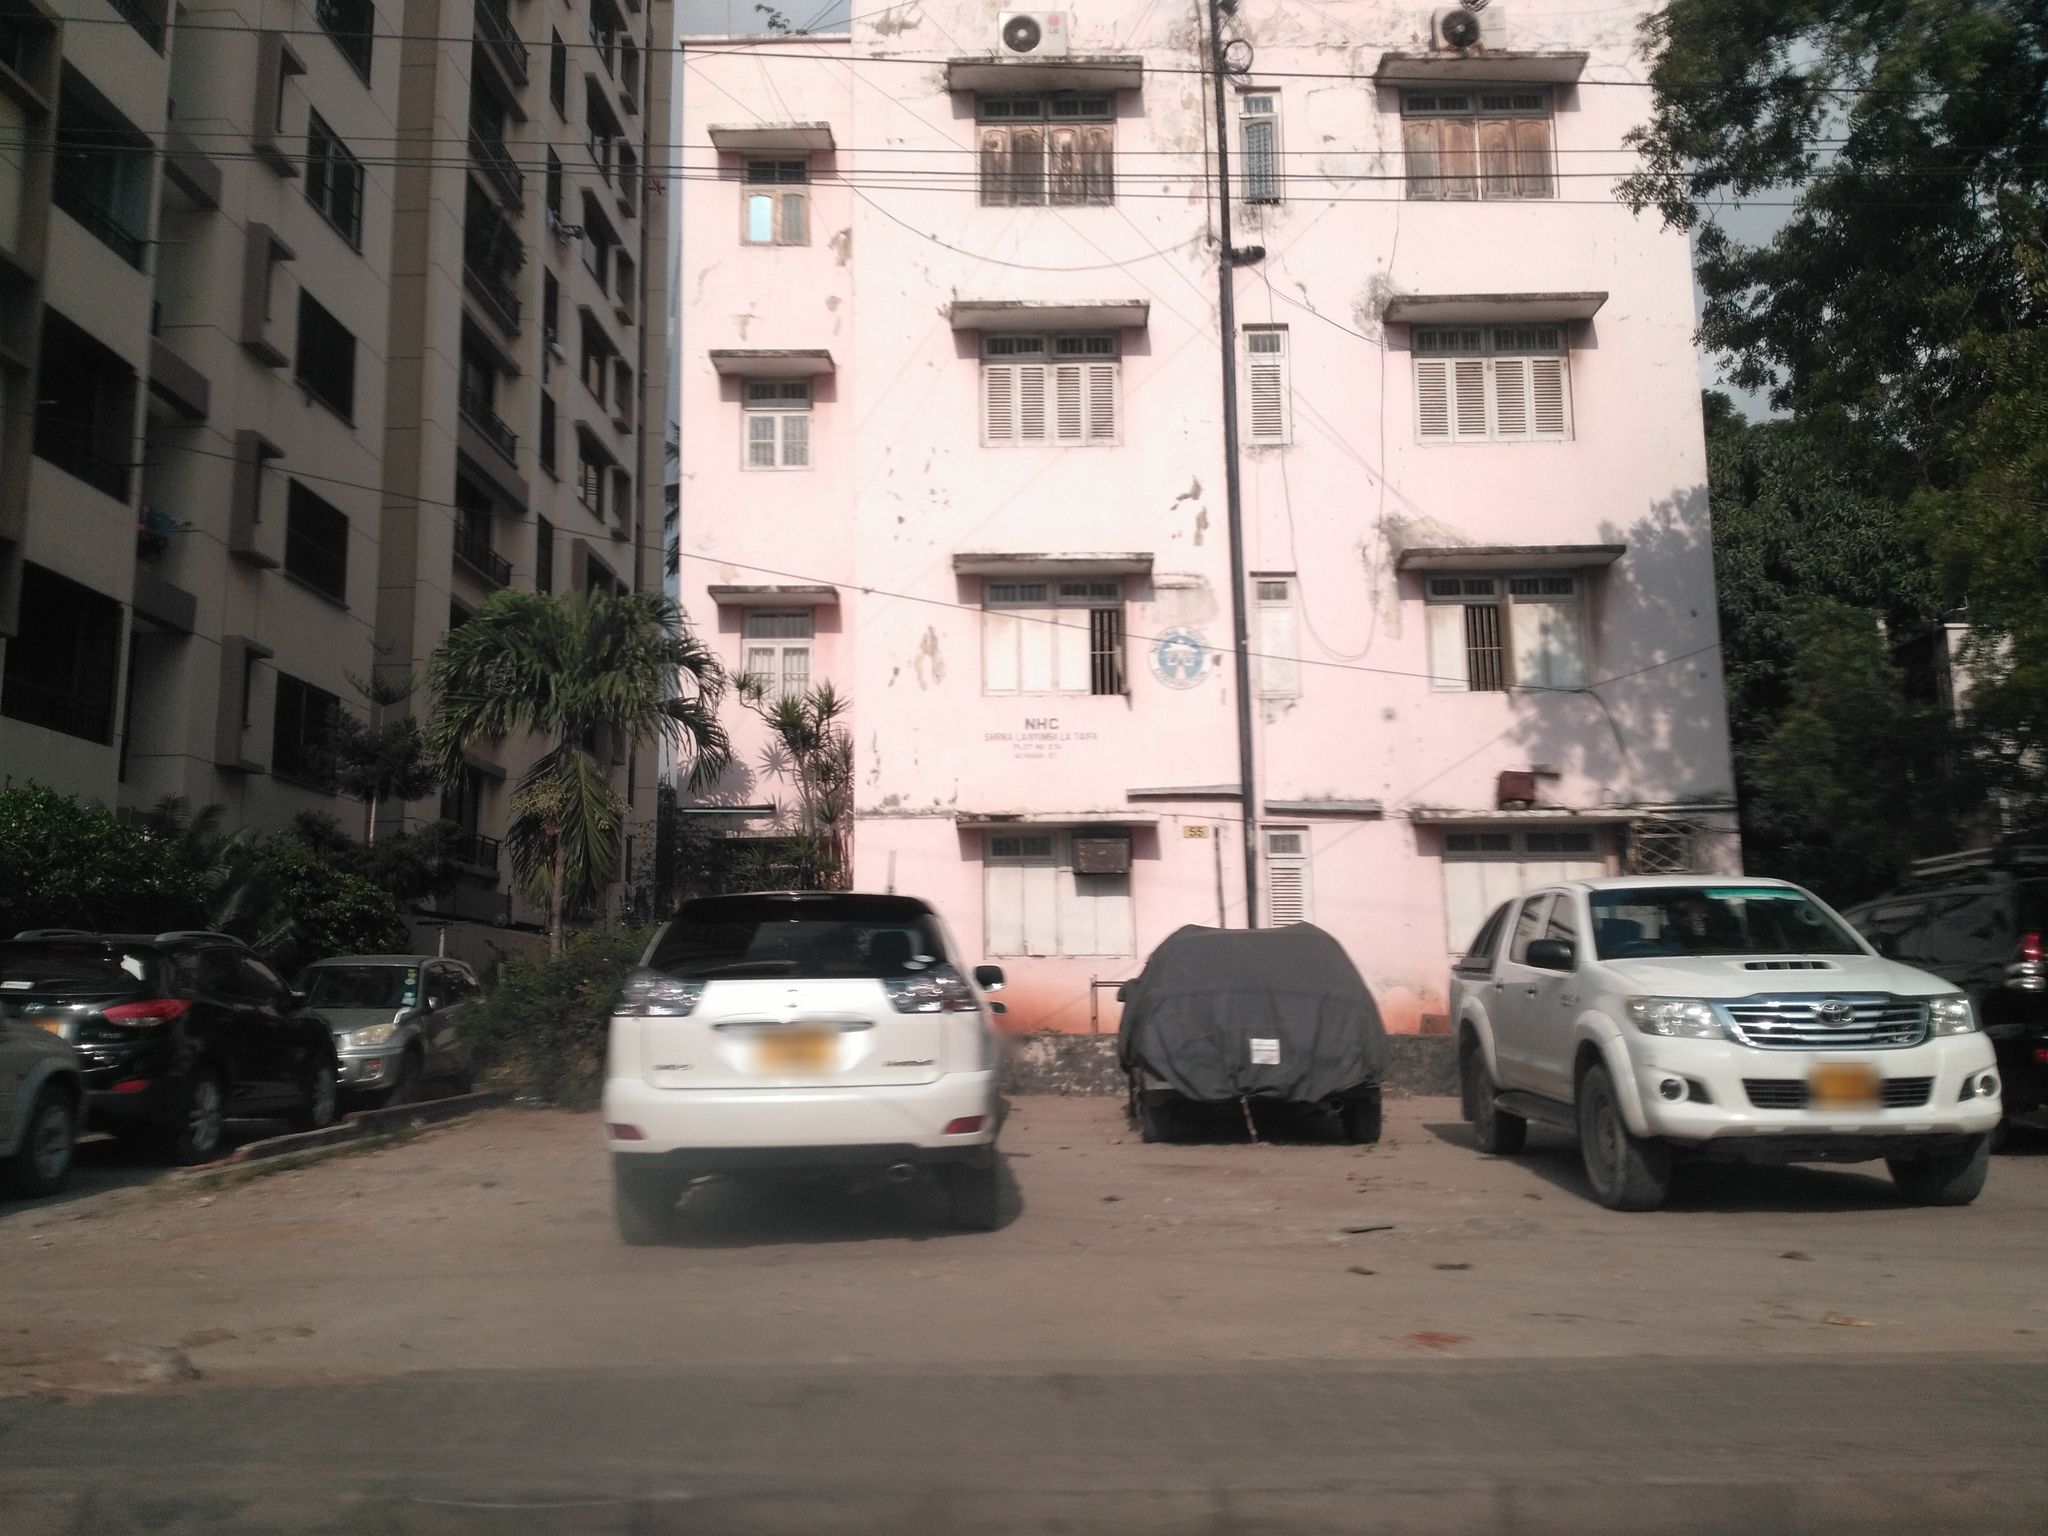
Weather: clear
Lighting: day
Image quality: good
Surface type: walking surface
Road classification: tertiary
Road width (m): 6
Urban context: urban centre
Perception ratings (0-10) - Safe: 4.52, Lively: 6.98, Beautiful: 4.47, Boring: 4.43, Depressing: 7.61, Wealthy: 5.4